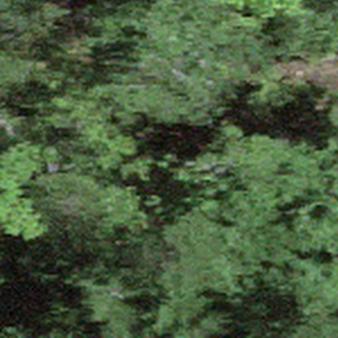
Label: other